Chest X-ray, PA view. Patient: 62 years old, sex F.
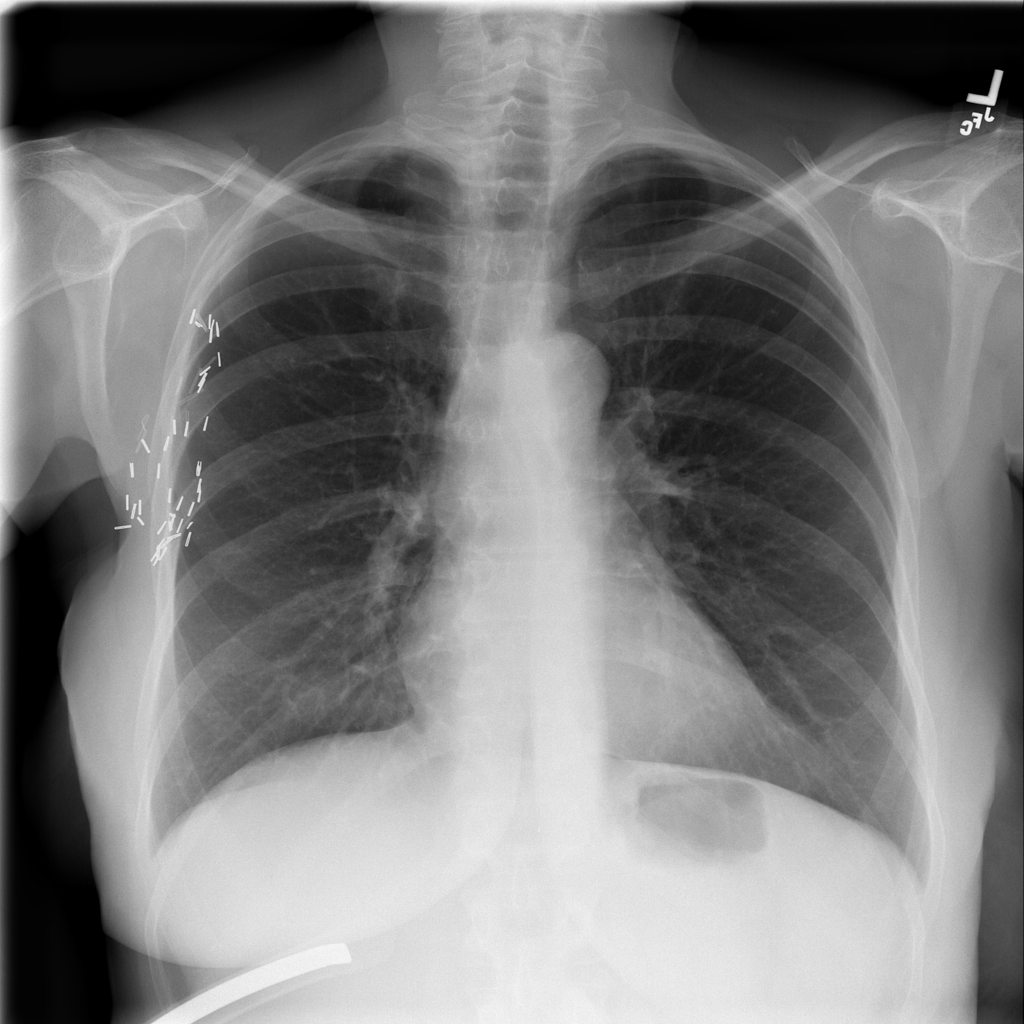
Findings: No Finding